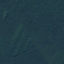
Label: Forest